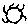
Label: sun